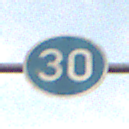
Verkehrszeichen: VorgeschriebeneMindestgeschwindigkeit
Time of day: SunriseSunset
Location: Outdoor (Nature)
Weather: PartlyCloudy
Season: NotSpecified
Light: Natural